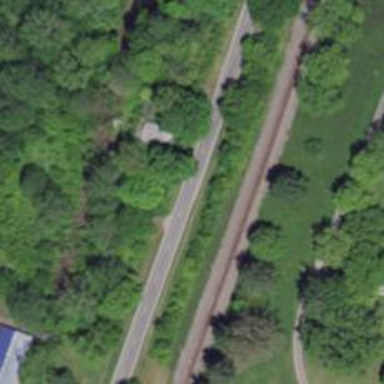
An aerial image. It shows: Secondary road.